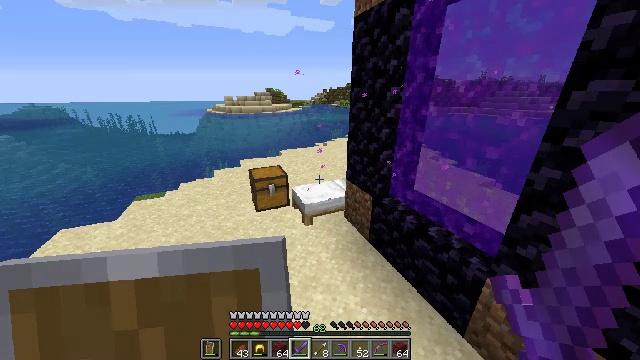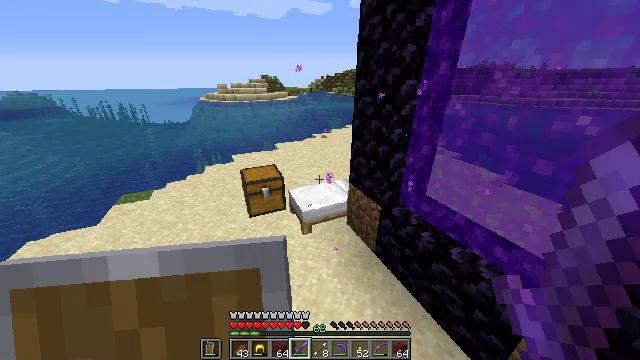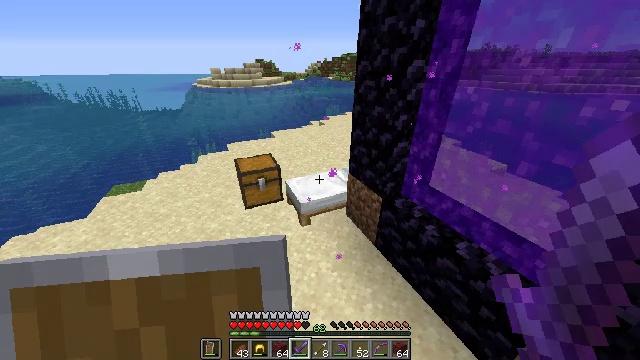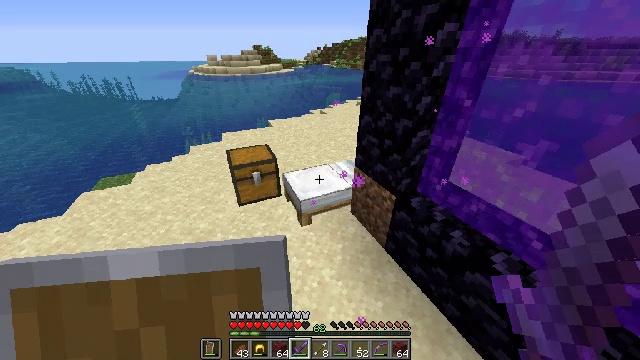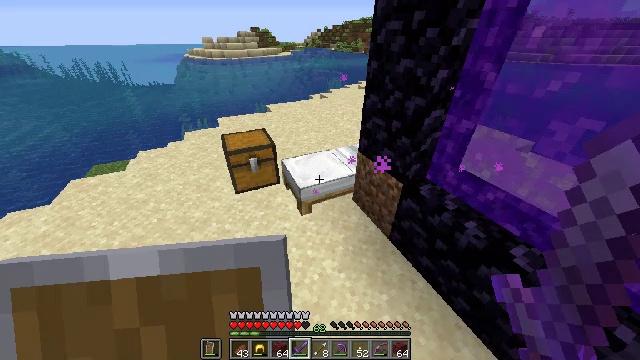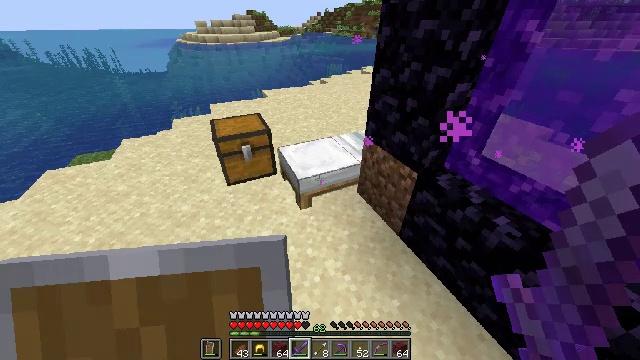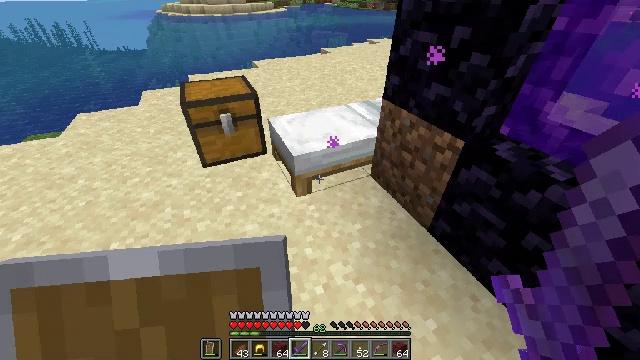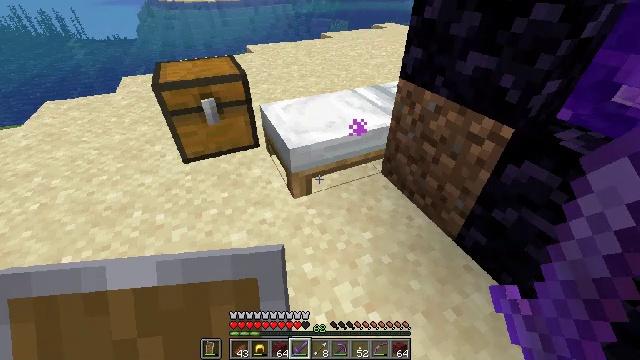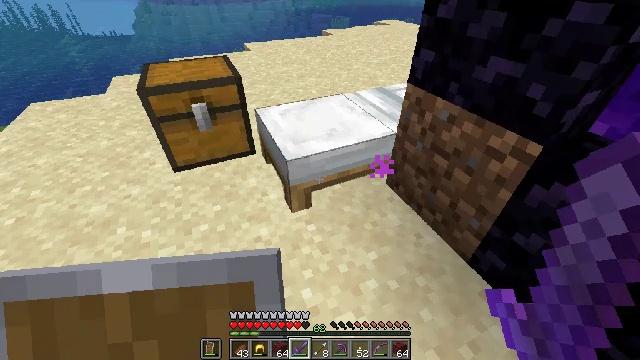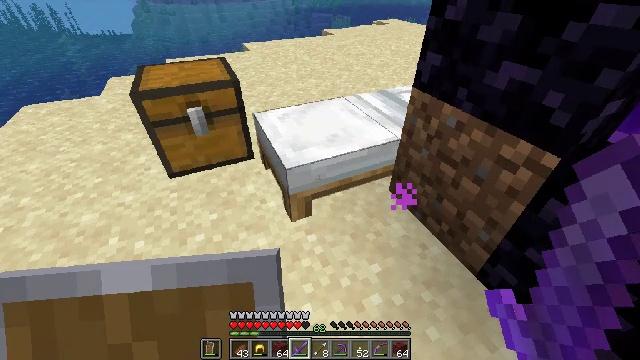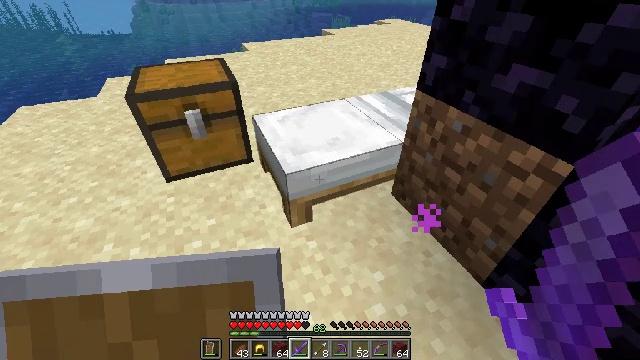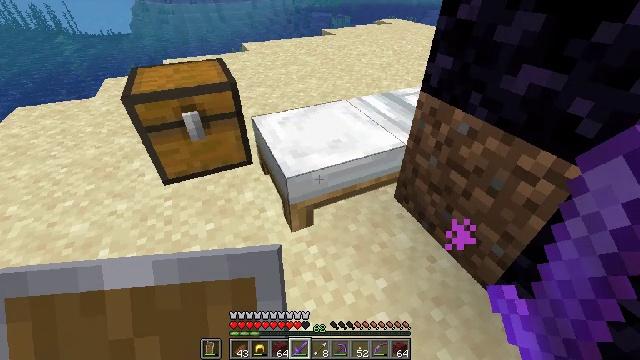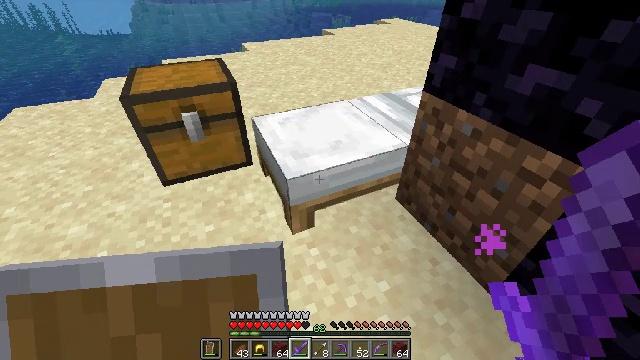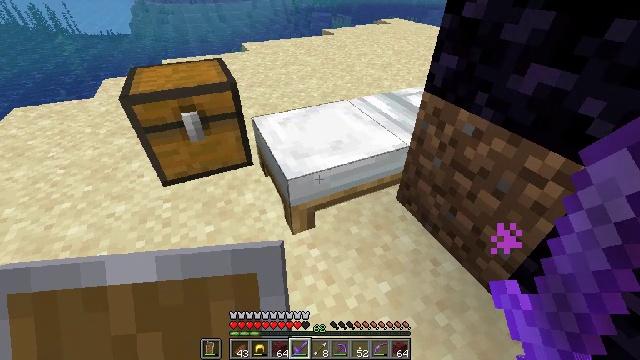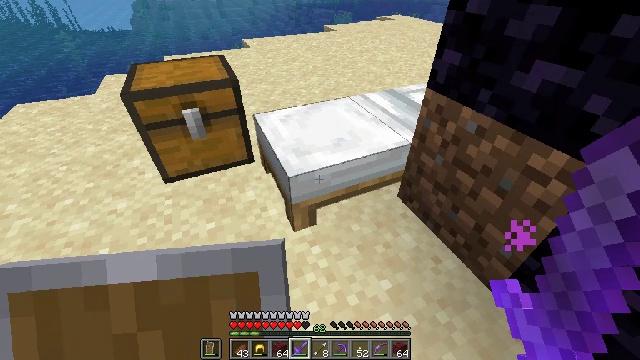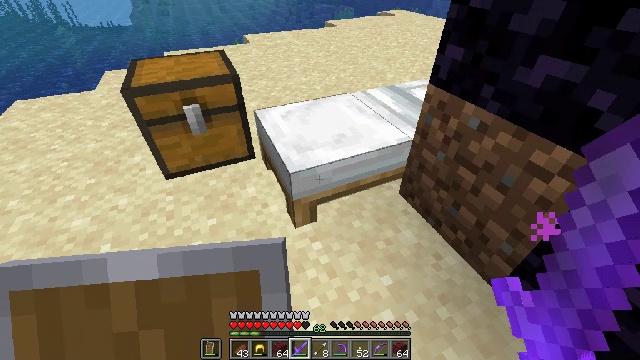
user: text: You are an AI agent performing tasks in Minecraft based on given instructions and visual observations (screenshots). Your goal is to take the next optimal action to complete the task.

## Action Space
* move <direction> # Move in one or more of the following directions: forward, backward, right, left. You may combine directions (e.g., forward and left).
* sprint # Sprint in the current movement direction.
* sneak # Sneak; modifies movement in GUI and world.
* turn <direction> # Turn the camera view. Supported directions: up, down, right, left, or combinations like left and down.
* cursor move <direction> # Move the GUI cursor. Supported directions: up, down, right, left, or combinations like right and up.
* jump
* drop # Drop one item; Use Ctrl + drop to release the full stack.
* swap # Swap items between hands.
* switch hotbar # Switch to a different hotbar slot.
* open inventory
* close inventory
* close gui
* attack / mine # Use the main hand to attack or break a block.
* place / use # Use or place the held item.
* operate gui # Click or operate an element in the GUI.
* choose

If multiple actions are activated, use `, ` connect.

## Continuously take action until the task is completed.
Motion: motion action
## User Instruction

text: Mine the ender chest.
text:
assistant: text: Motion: move forward, turn down
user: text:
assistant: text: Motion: move forward, turn down
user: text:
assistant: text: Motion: move forward, turn down
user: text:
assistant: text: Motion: turn down
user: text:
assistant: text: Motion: turn down
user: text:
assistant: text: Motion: turn down
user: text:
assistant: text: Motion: no_op
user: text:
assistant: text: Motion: no_op
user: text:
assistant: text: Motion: no_op
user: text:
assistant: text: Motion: no_op
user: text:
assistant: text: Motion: no_op
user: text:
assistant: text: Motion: no_op
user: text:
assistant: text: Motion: no_op
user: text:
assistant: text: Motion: use / place
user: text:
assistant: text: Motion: use / place
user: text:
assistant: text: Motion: use / place
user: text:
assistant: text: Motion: no_op
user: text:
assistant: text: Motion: no_op
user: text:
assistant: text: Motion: no_op
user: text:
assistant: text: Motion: no_op
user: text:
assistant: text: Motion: no_op
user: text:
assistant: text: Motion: no_op
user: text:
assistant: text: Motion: no_op
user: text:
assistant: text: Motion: no_op
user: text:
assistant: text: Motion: no_op
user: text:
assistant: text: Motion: open inventory
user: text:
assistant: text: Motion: open inventory
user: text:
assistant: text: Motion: open inventory
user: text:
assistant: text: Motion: no_op
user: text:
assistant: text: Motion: no_op